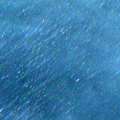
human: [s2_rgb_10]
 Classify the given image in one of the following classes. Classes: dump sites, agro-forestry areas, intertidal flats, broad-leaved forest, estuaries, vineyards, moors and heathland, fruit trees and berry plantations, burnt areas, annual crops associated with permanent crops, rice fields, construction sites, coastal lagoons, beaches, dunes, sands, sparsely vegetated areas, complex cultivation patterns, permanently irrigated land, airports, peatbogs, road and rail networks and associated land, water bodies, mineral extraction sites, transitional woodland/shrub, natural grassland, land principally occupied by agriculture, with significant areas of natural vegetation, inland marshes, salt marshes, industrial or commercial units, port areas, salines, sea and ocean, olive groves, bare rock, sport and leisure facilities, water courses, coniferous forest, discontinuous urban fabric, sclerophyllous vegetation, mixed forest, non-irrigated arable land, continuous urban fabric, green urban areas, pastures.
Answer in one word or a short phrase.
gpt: sea and ocean